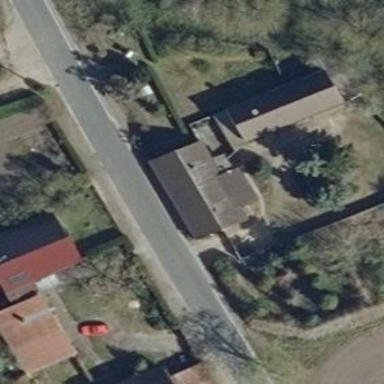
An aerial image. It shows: Building with gabled roof.